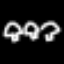
Label: mushroom